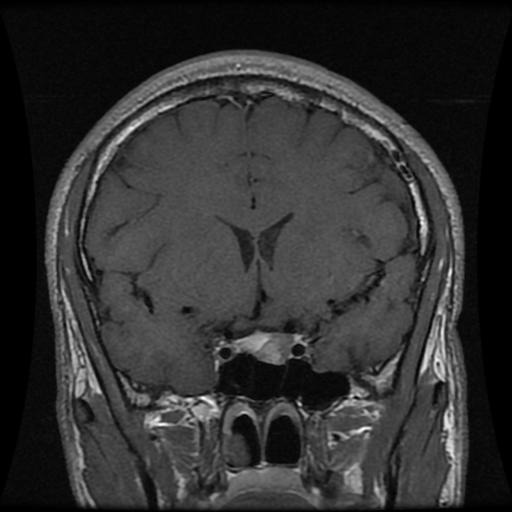
Label: pituitary